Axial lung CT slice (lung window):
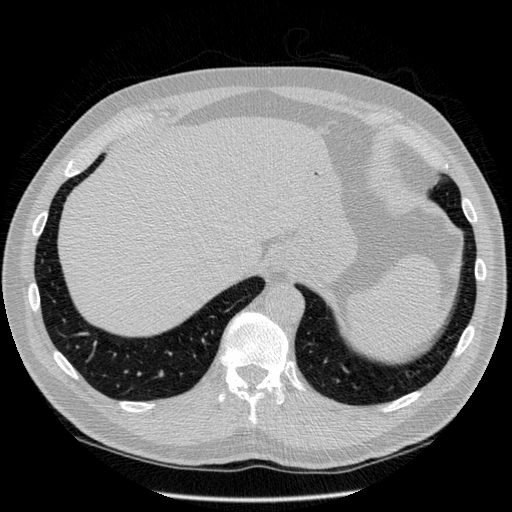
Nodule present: no